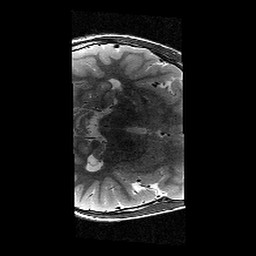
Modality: T2w
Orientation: axial
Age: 11
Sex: male
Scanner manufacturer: siemens
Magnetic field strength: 3 T
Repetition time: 9.23 s
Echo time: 0.067 s